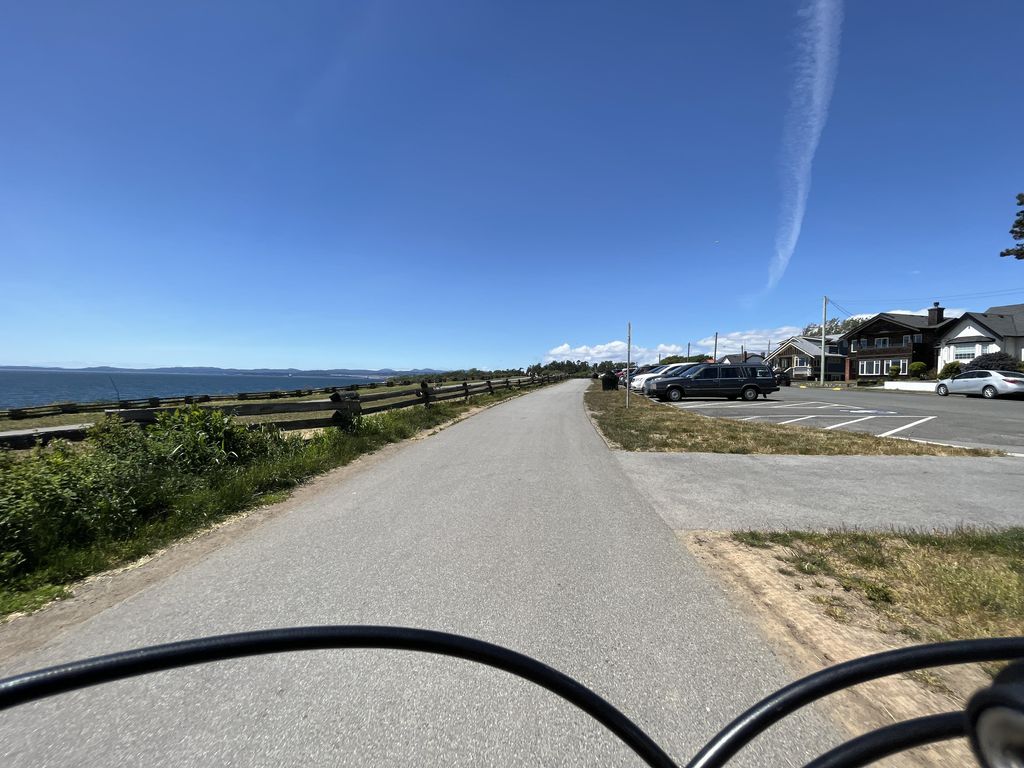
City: victoria